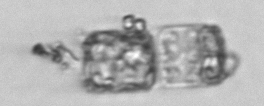
Label: Lauderia_annulata